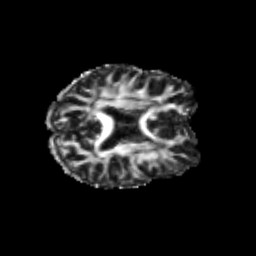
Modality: FA
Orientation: axial
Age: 23
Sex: female
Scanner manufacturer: siemens
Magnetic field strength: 3 T
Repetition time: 3.5 s
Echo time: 0.104 s